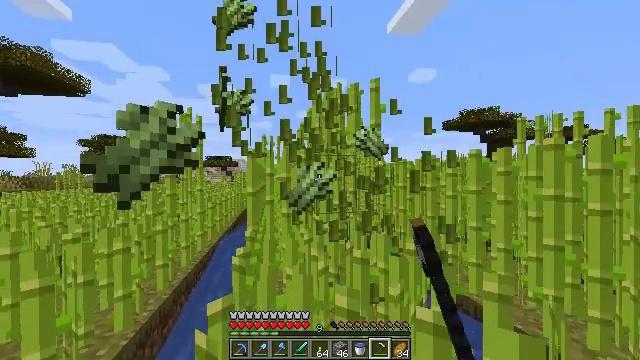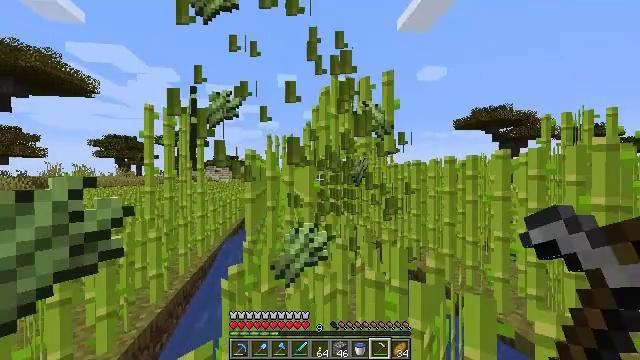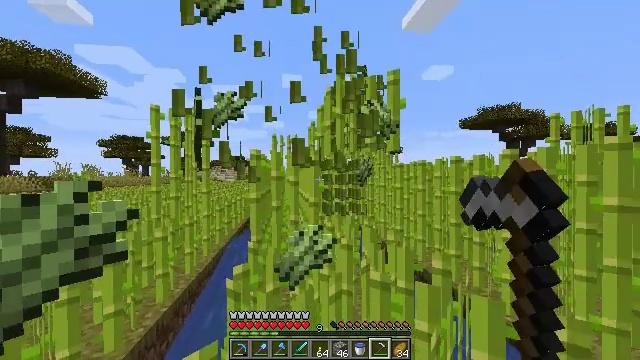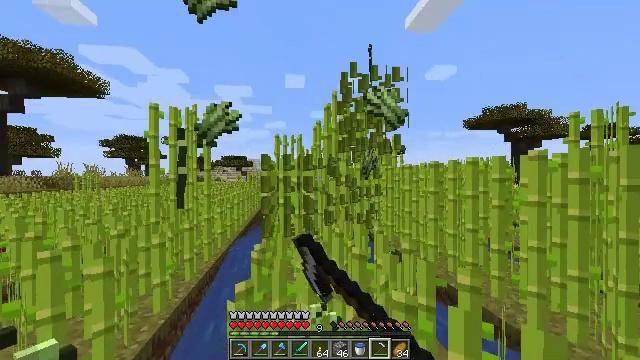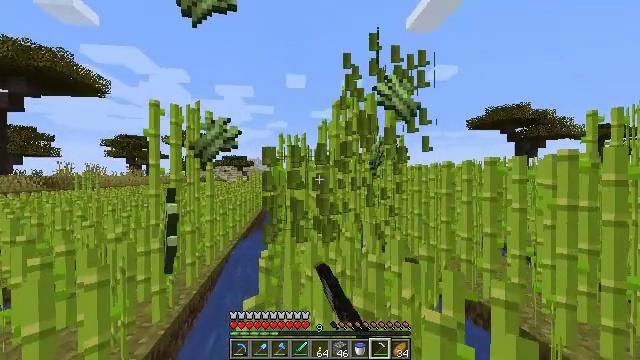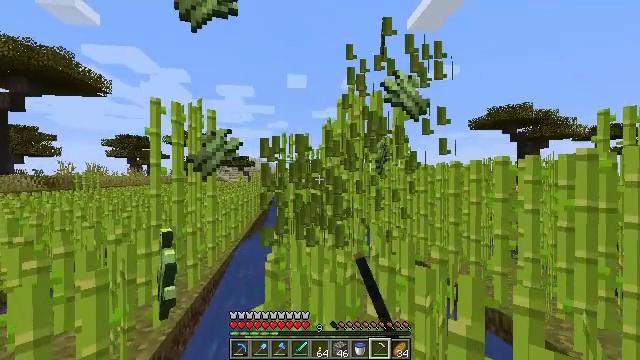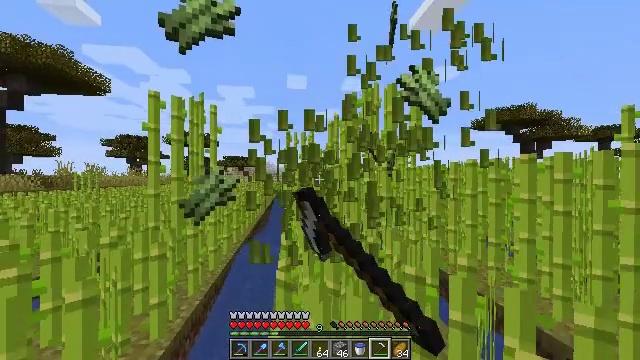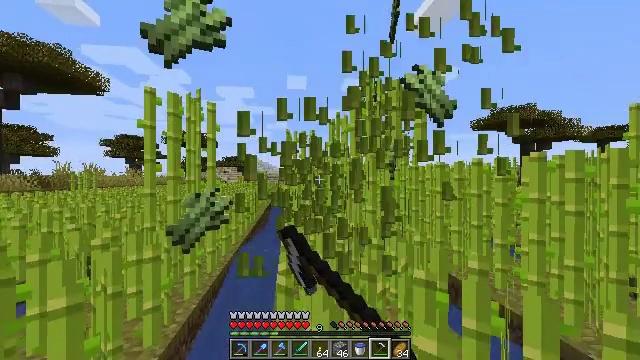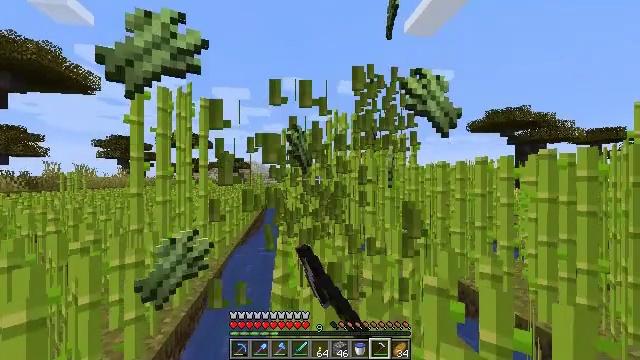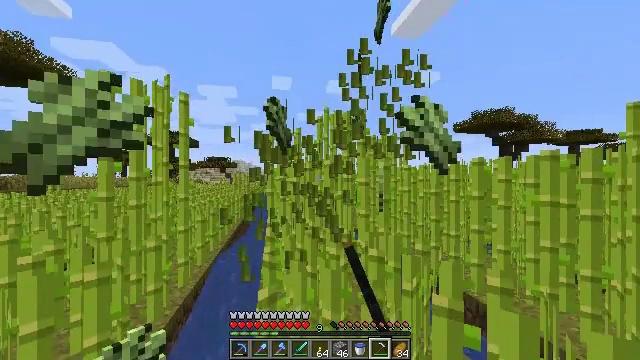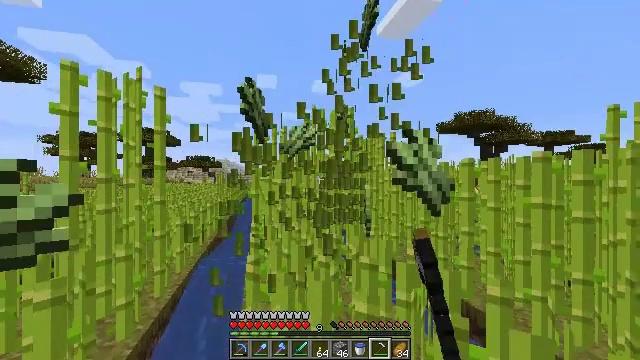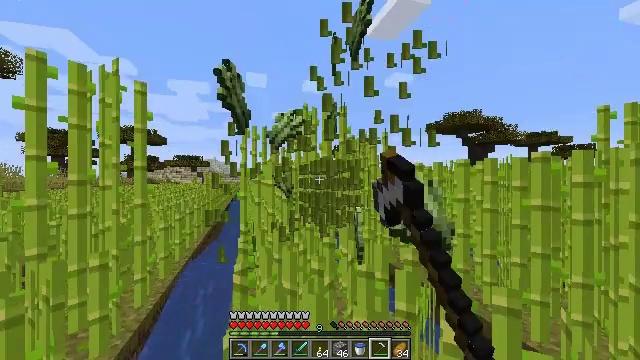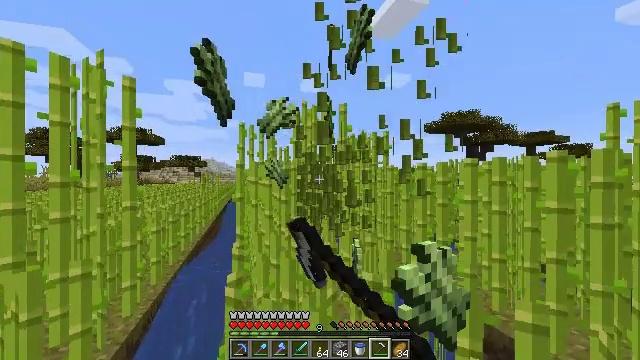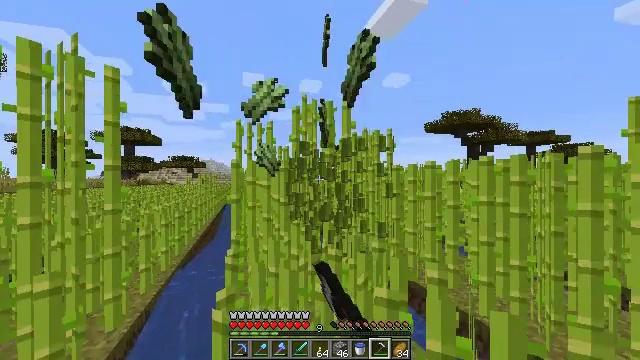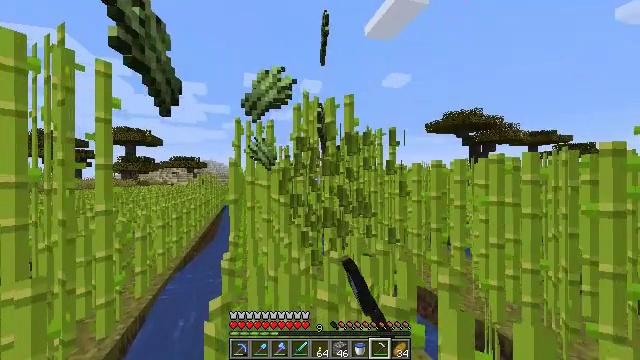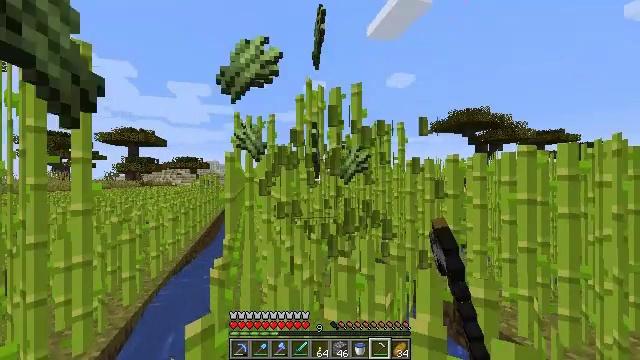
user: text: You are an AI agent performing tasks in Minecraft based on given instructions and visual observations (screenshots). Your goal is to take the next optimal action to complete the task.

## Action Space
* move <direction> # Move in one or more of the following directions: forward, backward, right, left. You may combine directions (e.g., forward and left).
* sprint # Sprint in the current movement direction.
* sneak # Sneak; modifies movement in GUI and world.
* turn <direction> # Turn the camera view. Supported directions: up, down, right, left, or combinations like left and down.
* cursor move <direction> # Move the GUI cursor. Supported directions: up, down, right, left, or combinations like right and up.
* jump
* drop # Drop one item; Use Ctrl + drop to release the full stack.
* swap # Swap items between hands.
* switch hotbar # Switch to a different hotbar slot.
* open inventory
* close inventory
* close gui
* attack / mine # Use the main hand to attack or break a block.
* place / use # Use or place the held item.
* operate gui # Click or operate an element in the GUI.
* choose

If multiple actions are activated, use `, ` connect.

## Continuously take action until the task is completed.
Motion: motion action
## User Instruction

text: Harvest sugar cane from the plant.
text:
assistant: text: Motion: move forward, turn left, attack / mine
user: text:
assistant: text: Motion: move forward and move left, turn left, attack / mine
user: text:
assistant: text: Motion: move forward and move left, attack / mine
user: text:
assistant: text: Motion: move forward and move left, attack / mine
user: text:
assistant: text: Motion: move forward and move left, attack / mine
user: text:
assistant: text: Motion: move forward, attack / mine
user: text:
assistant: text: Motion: move forward, attack / mine
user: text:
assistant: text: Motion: move forward, attack / mine
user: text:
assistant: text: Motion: move forward, turn right, attack / mine
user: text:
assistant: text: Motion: move forward, turn right, attack / mine
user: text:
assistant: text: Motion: move forward, turn right, attack / mine
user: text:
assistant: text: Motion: move forward, attack / mine
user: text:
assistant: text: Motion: move forward, attack / mine
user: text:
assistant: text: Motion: move forward, attack / mine
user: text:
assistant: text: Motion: move forward, attack / mine
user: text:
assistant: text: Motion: move forward, turn left, attack / mine
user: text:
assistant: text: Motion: move forward and move left, turn left, attack / mine
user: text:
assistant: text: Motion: move forward and move left, attack / mine
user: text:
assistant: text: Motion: move forward and move left, turn left, attack / mine
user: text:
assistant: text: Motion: move forward, attack / mine
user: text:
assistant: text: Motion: move forward, attack / mine
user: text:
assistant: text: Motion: move forward, attack / mine
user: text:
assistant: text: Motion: move forward, attack / mine
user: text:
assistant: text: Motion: move forward, turn right, attack / mine
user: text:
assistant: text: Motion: move forward, turn right, attack / mine
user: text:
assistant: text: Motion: move forward, turn right, attack / mine
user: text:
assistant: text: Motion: move forward, attack / mine
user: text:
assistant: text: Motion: move forward, attack / mine
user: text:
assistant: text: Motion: move forward, attack / mine
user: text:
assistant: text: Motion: move forward, turn left, attack / mine